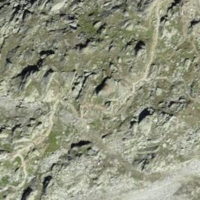
EUNIS habitat code: 48
Species observed at this site:
Oreojuncus trifidus
Oenanthe oenanthe
Anthus spinoletta
Achillea erba-rotta
Turdus torquatus
Saxifraga muscoides
Ptyonoprogne rupestris
Primula hirsuta
Pica pica
Phoenicurus ochruros
Pyrrhocorax graculus
Corvus corax